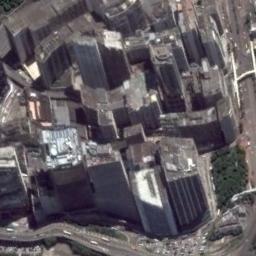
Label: commercial_area